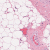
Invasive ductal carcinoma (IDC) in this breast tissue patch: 0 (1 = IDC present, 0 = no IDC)